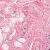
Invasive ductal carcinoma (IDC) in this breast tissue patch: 0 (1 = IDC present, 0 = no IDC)